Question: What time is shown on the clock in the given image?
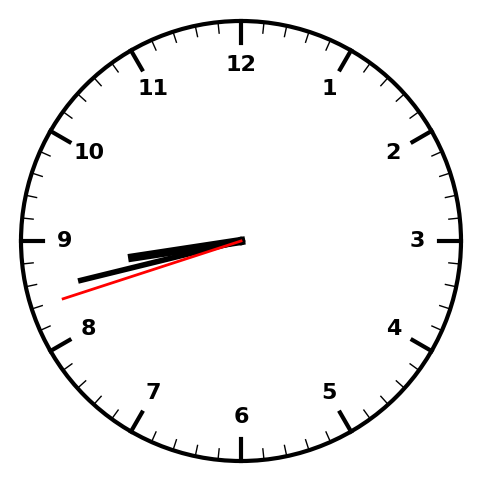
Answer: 08:42:42